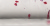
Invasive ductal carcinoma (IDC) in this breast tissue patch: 0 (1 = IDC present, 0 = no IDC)